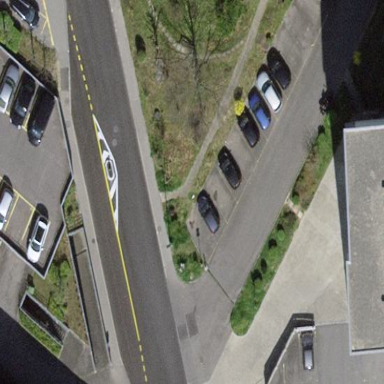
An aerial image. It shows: Street-side parking area.